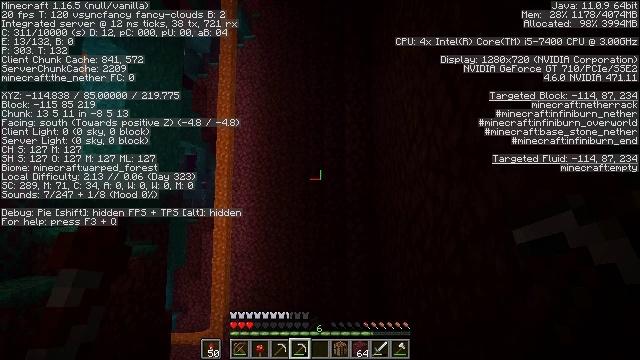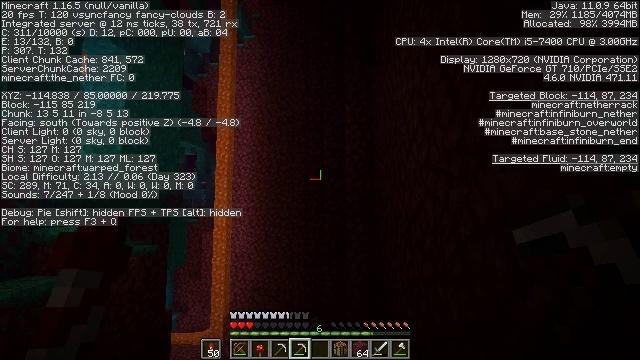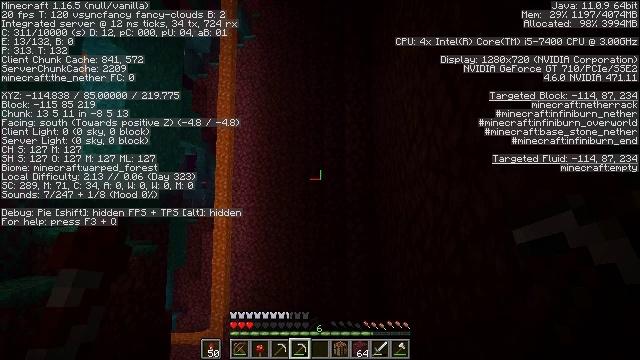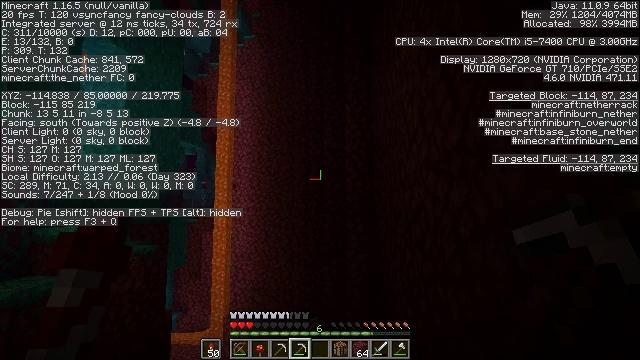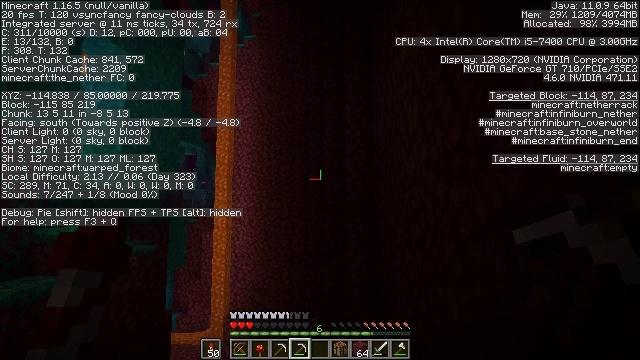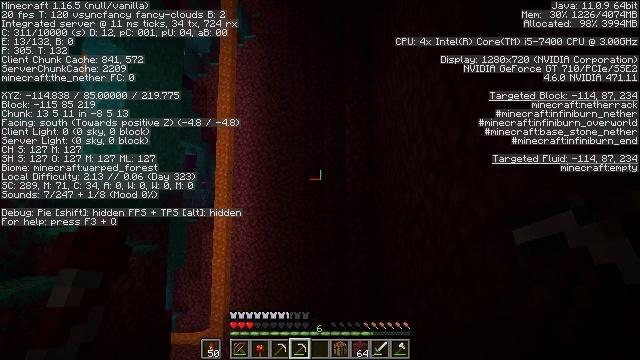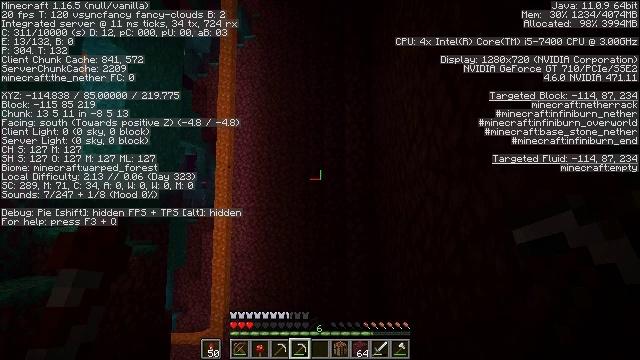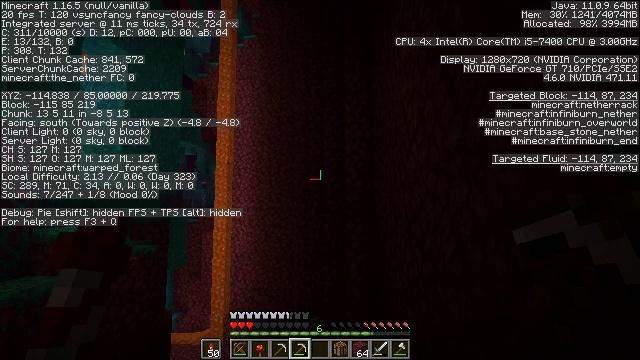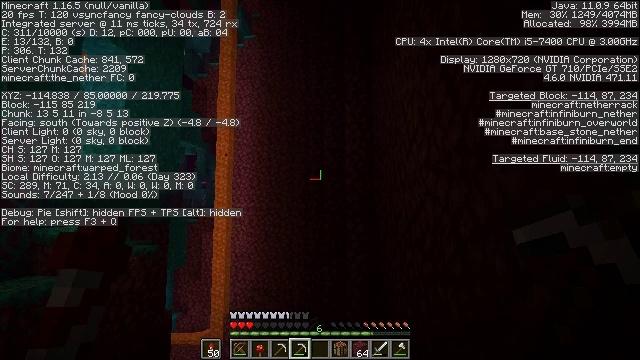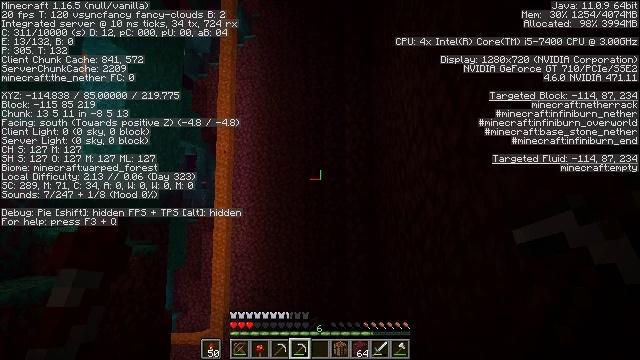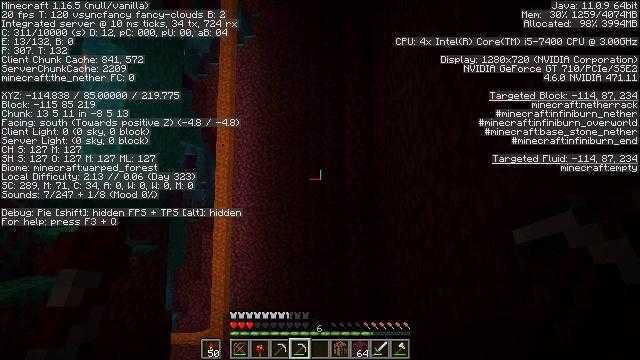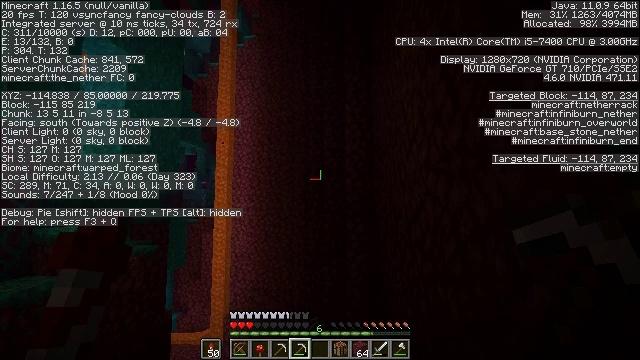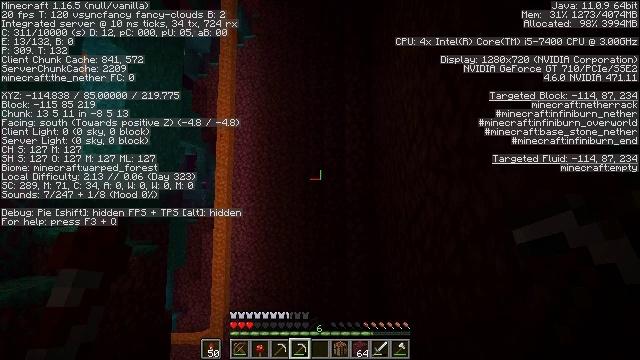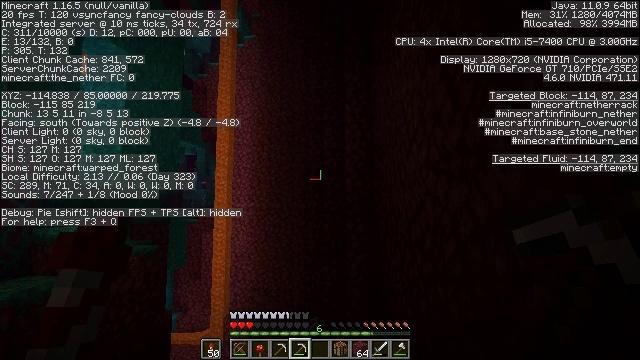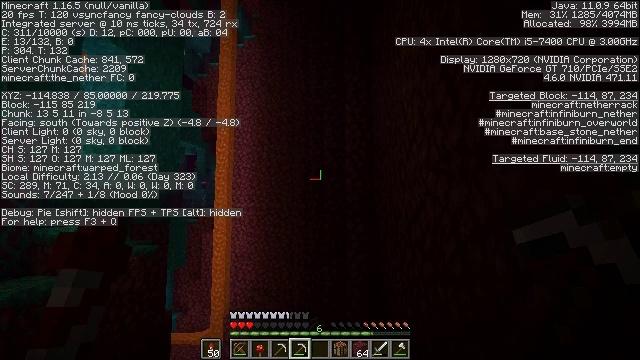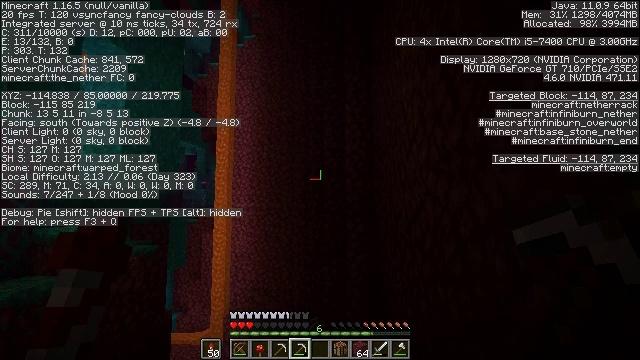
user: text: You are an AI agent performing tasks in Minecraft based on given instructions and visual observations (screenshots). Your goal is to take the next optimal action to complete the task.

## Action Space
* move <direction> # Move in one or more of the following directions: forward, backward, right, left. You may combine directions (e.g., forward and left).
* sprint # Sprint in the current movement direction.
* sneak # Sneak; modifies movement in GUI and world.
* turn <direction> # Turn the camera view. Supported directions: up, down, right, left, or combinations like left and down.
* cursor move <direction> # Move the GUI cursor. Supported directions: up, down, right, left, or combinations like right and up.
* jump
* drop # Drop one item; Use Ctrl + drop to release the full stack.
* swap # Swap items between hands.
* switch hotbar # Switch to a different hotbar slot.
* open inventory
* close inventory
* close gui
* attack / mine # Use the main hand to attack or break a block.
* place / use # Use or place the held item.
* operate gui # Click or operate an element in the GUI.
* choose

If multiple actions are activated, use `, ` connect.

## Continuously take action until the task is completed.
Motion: motion action
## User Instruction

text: Extract nether gold ore from the Netherrack.
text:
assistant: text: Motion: no_op
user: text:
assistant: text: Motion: no_op
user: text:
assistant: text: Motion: no_op
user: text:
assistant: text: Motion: no_op
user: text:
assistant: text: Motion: no_op
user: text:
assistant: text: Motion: no_op
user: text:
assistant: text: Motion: no_op
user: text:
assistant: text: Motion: no_op
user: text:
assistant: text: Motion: no_op
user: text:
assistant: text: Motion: no_op
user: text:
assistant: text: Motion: no_op
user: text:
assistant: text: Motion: no_op
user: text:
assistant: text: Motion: no_op
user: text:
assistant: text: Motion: no_op
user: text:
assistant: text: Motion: no_op
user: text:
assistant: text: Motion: no_op
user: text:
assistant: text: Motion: no_op
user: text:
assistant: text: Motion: no_op
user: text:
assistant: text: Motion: no_op
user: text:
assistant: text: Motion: no_op
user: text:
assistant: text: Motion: no_op
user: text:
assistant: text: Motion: no_op
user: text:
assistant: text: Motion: no_op
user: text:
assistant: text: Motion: no_op
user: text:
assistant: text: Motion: no_op
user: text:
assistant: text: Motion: no_op
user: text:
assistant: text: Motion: no_op
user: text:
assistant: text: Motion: no_op
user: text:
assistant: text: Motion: turn left and down
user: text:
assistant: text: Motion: turn left and down